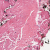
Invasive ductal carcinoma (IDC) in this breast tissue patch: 0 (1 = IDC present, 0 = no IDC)